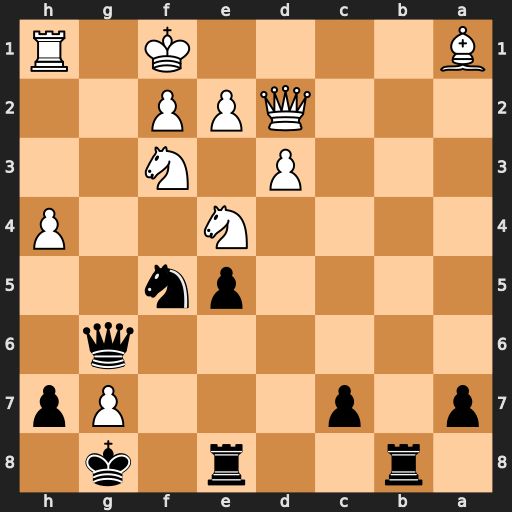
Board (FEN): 1r2r1k1/p1p3Pp/6q1/4pn2/4N2P/3P1N2/3QPP2/B4K1R
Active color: b
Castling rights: -
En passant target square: -
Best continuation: Rb1+ Ne1 Rxa1